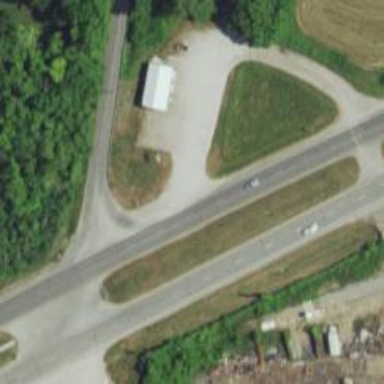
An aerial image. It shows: Primary link highway.